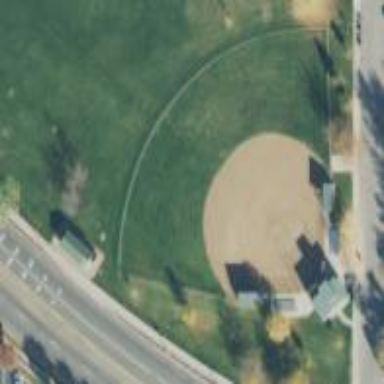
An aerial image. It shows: Grass pitch designated for baseball.